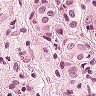
Metastatic tissue present: yes